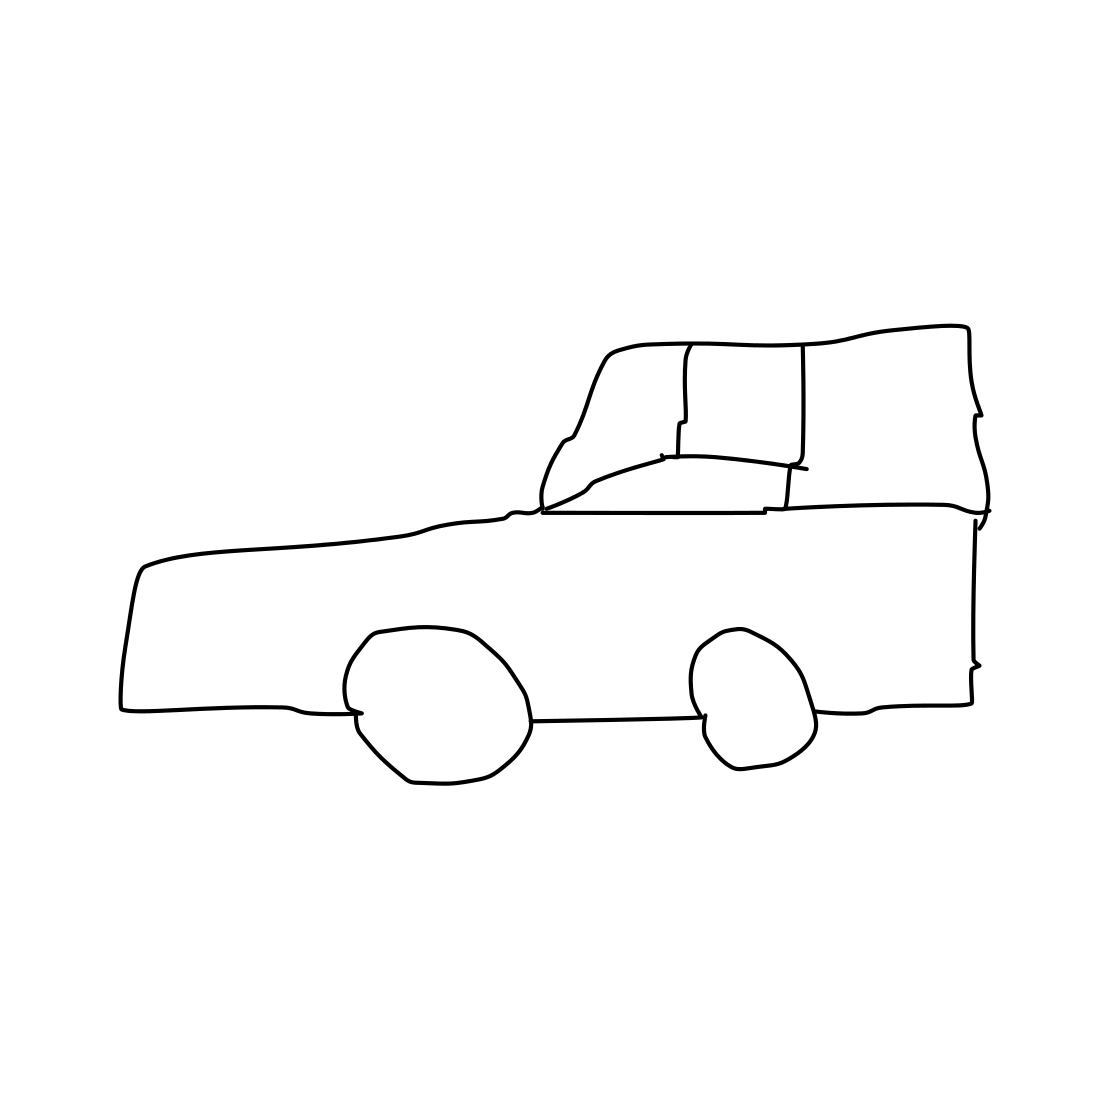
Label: car (sedan)